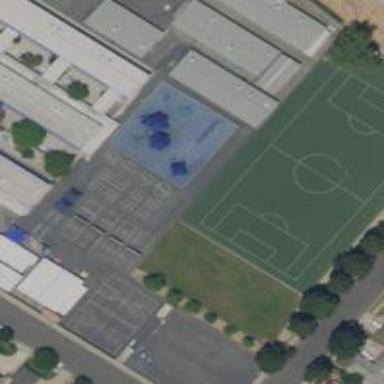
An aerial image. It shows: Schoolyard designated as leisure land.